Interaction volume radius: 5 \u00c5
Interaction volume height: 10 \u00c5
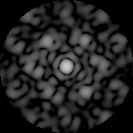
Disorder parameter: 0.5501